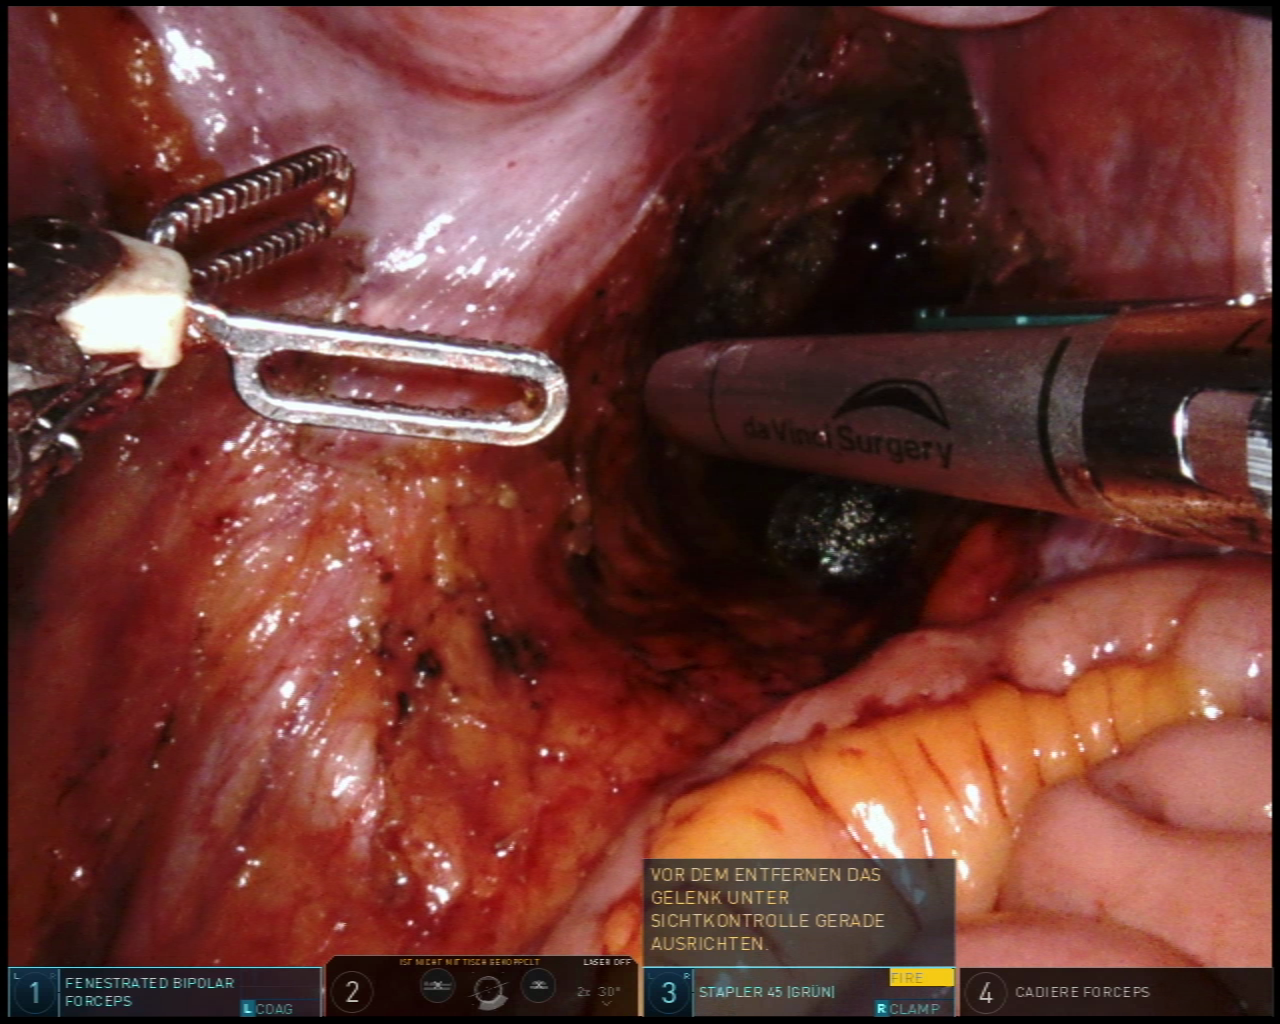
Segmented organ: ureter
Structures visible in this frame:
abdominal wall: yes
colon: no
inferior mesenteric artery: no
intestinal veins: no
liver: no
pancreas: no
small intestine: yes
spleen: no
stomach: no
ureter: yes
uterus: no
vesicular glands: no